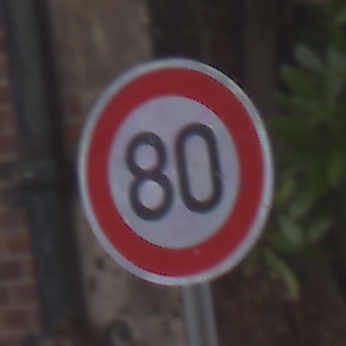
Verkehrszeichen: Geschwindigkeit80
Umgebung: Outdoor, Urban
Tageszeit: Midday
Wetter: Overcast
Licht: Natural
Jahreszeit: NotSpecified
Kontrast: LowContrast